Field crop: tomato
Growth stage: 1
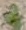
Species: solanum